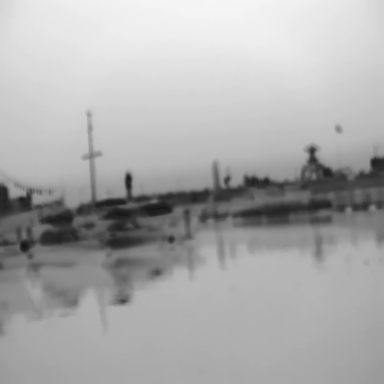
There are two canoes in the infrared image.